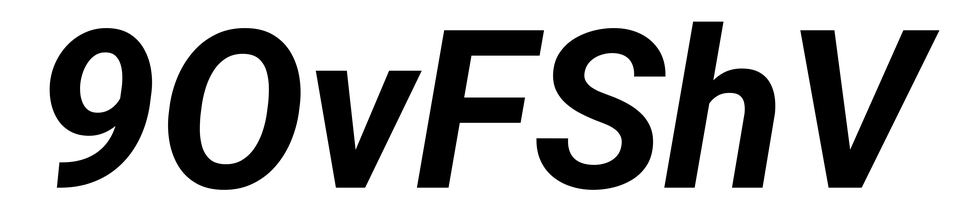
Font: Roboto-Italic_Bold_Italic